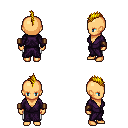
a pixel art fantasy rpg character, female body template, human, tanned skin, purple robe, white pants, blonde mohawk hairstyle, leather bracers, four views (front, back, left, right), 2x2 character sprite sheet, small pixel art, hard edges, no anti-aliasing